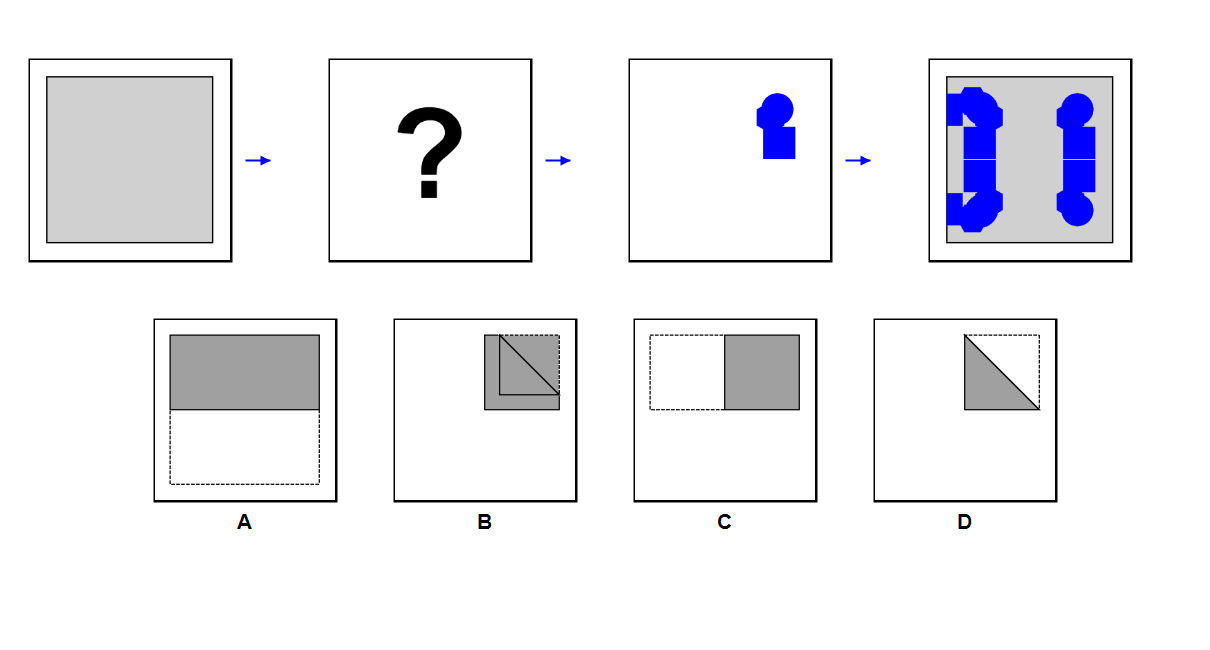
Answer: D